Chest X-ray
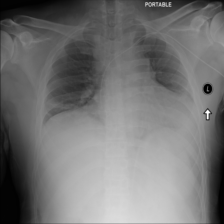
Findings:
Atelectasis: positive
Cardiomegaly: negative
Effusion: negative
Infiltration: negative
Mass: negative
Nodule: negative
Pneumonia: negative
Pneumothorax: negative
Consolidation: negative
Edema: negative
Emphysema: negative
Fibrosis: negative
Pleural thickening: negative
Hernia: negative